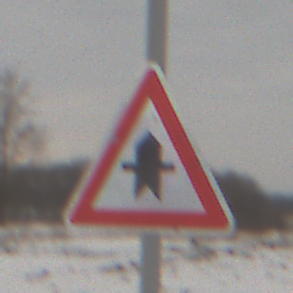
Verkehrszeichen: Vorfahrt
Umgebung: Outdoor, Nature
Tageszeit: MorningAfternoon
Wetter: Overcast
Licht: Natural
Jahreszeit: Winter
Kontrast: LowContrast